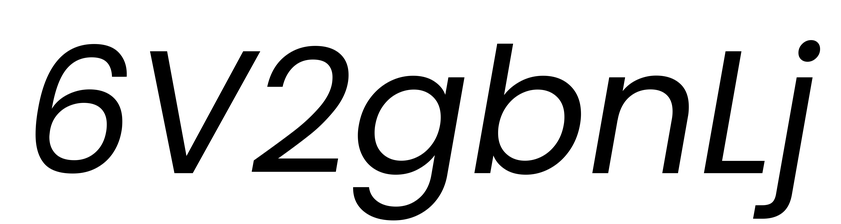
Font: Poppins-Italic